Question: I've a 404 when try to access /ecart/register/ page after setting up spring mvc + hibernate; I followed this tutorial to set em up: <URL>

'''
<project xmlns="http://maven.apache.org/POM/4.0.0" xmlns:xsi="http://www.w3.org/2001/XMLSchema-instance"
xsi:schemaLocation="http://maven.apache.org/POM/4.0.0 http://maven.apache.org/xsd/maven-4.0.0.xsd">
<modelVersion>4.0.0</modelVersion>
<groupId>org.andreadorigo.ecart</groupId>
<artifactId>ecart</artifactId>
<version>0.0.1-SNAPSHOT</version>
<packaging>war</packaging>
<build>
<plugins>
<plugin>
<groupId>org.apache.maven.plugins</groupId>
<artifactId>maven-compiler-plugin</artifactId>
<version>3.1</version>
<configuration>
<source>1.6</source>
<target>1.6</target>
</configuration>
</plugin>
</plugins>
</build>
<properties>
<spring.version>3.2.3.RELEASE</spring.version>
<hibernate.version>4.2.2.Final</hibernate.version>
</properties>
<dependencies>
<!-- Spring -->
<dependency>
<groupId>org.springframework</groupId>
<artifactId>spring-context</artifactId>
<version>${spring.version}</version>
</dependency>
<dependency>
<groupId>org.springframework</groupId>
<artifactId>spring-webmvc</artifactId>
<version>${spring.version}</version>
</dependency>
<dependency>
<groupId>org.springframework</groupId>
<artifactId>spring-orm</artifactId>
<version>${spring.version}</version>
</dependency>
<!-- Hibernate -->
<dependency>
<groupId>org.hibernate</groupId>
<artifactId>hibernate-core</artifactId>
<version>${hibernate.version}</version>
</dependency>
<!-- Java EE -->
<dependency>
<groupId>javax.servlet</groupId>
<artifactId>servlet-api</artifactId>
<version>2.5</version>
<scope>provided</scope>
</dependency>
<dependency>
<groupId>jstl</groupId>
<artifactId>jstl</artifactId>
<version>1.2</version>
</dependency>
<!-- Others -->
<dependency>
<groupId>commons-dbcp</groupId>
<artifactId>commons-dbcp</artifactId>
<version>1.4</version>
</dependency>
<dependency>
<groupId>mysql</groupId>
<artifactId>mysql-connector-java</artifactId>
<version>5.1.25</version>
</dependency>
</dependencies>
'''
'''
<?xml version="1.0" encoding="UTF-8"?>
<web-app version="2.5" xmlns="http://java.sun.com/xml/ns/javaee"
xmlns:xsi="http://www.w3.org/2001/XMLSchema-instance"
xsi:schemaLocation="http://java.sun.com/xml/ns/javaee http://java.sun.com/xml/ns/javaee/web-app_2_5.xsd">
<servlet>
<servlet-name>appServlet</servlet-name>
<servlet-class>org.springframework.web.servlet.DispatcherServlet</servlet-class>
<init-param>
<param-name>contextConfigLocation</param-name>
<param-value>/WEB-INF/servlet-context.xml</param-value>
</init-param>
<load-on-startup>1</load-on-startup>
</servlet>
<servlet-mapping>
<servlet-name>appServlet</servlet-name>
<url-pattern>/</url-pattern>
</servlet-mapping>
</web-app>
'''
'''
<?xml version="1.0" encoding="UTF-8"?>
<beans xmlns="http://www.springframework.org/schema/beans" xmlns:xsi="http://www.w3.org/2001/XMLSchema-instance"
xmlns:mvc="http://www.springframework.org/schema/mvc" xmlns:beans="http://www.springframework.org/schema/beans"
xmlns:context="http://www.springframework.org/schema/context" xmlns:tx="http://www.springframework.org/schema/tx"
xsi:schemaLocation="http://www.springframework.org/schema/mvc http://www.springframework.org/schema/mvc/spring-mvc-3.2.xsd
http://www.springframework.org/schema/beans http://www.springframework.org/schema/beans/spring-beans.xsd
http://www.springframework.org/schema/tx http://www.springframework.org/schema/tx/spring-tx-3.2.xsd
http://www.springframework.org/schema/context http://www.springframework.org/schema/context/spring-context-3.2.xsd">
<!-- Enable @Controller annotation support -->
<mvc:annotation-driven />
<!-- Map simple view name such as "test" into /WEB-INF/views/test.jsp -->
<bean class="org.springframework.web.servlet.view.InternalResourceViewResolver">
<property name="prefix" value="/WEB-INF/jsp/" />
<property name="suffix" value=".jsp" />
</bean>
<!-- Scan classpath for annotations (eg: @Service, @Repository etc) -->
<context:component-scan base-package="org.andreadorigo.ecart"/>
<!-- JDBC Data Source. It is assumed you have MySQL running on localhost port 3306 with
username root and blank password. Change below if it's not the case -->
<bean id="myDataSource" class="org.apache.commons.dbcp.BasicDataSource" destroy-method="close">
<property name="driverClassName" value="com.mysql.jdbc.Driver"/>
<property name="url" value="jdbc:mysql://localhost:3306/test"/>
<property name="username" value="root"/>
<property name="password" value=""/>
<property name="validationQuery" value="SELECT 1"/>
</bean>
<!-- Hibernate Session Factory -->
<bean id="mySessionFactory" class="org.springframework.orm.hibernate4.LocalSessionFactoryBean">
<property name="dataSource" ref="myDataSource"/>
<property name="packagesToScan">
<array>
<value>org.andreadorigo.ecart</value>
</array>
</property>
<property name="hibernateProperties">
<value>
hibernate.dialect=org.hibernate.dialect.MySQLDialect
</value>
</property>
</bean>
<!-- Hibernate Transaction Manager -->
<bean id="transactionManager" class="org.springframework.orm.hibernate4.HibernateTransactionManager">
<property name="sessionFactory" ref="mySessionFactory"/>
</bean>
<!-- Activates annotation based transaction management -->
<tx:annotation-driven transaction-manager="transactionManager"/>
</beans>
'''
'''
package org.andreadorigo.ecart.controllers;
import java.util.List;
import org.andreadorigo.ecart.daos.UserDao;
import org.andreadorigo.ecart.entities.User;
import org.springframework.beans.factory.annotation.Autowired;
import org.springframework.stereotype.Controller;
import org.springframework.ui.Model;
import org.springframework.web.bind.annotation.RequestMapping;
import org.springframework.web.bind.annotation.RequestMethod;
@Controller
@RequestMapping("/register")
public class UserController {
@Autowired
private UserDao userDao;
@RequestMapping(value = "/", method = RequestMethod.GET)
public String list(Model model) {
List<User> users = userDao.findAll();
model.addAttribute("users", users);
return "register";
}
}
'''
'''
<%@ page language="java" contentType="text/html; charset=ISO-8859-1" pageEncoding="ISO-8859-1"%>
<%@ taglib uri="http://java.sun.com/jsp/jstl/core" prefix="c" %>
<!DOCTYPE html PUBLIC "-//W3C//DTD HTML 4.01 Transitional//EN" "http://www.w3.org/TR/html4/loose.dtd">
<html>
<head>
<meta http-equiv="Content-Type" content="text/html; charset=ISO-8859-1">
<title>Users</title>
</head>
<body>
<h1>List of All Users</h1>
<ul>
<c:forEach var="p" items="${users}">
<li>${p.id} - ${p.email} - ${p.password}</li>
</c:forEach>
</ul>
</body>
</html>
'''
Aaaand, I've no jboss errors...
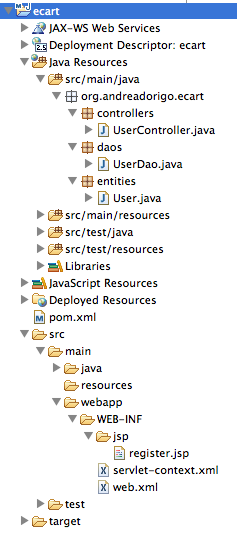
Answer: You have your controller handling '/register', that's good. Do you have your application deployed with context root 'ecart'? Check Project properties, Web Project Settings.